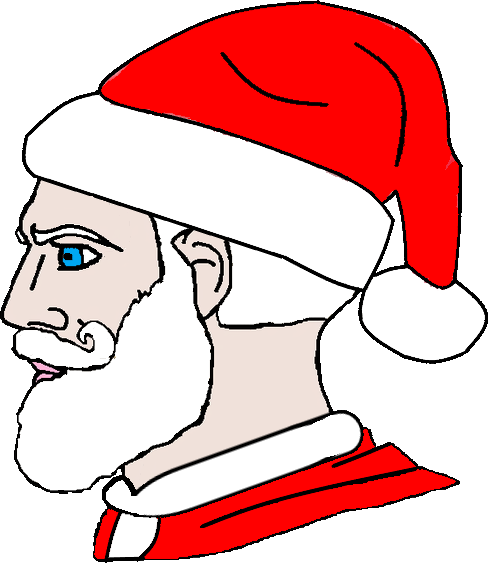
Label: 4_Yes_Chad